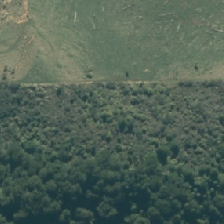
Land cover: grose_broom